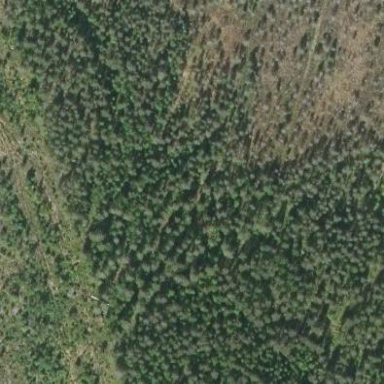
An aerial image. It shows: Needle-leaved woodland.